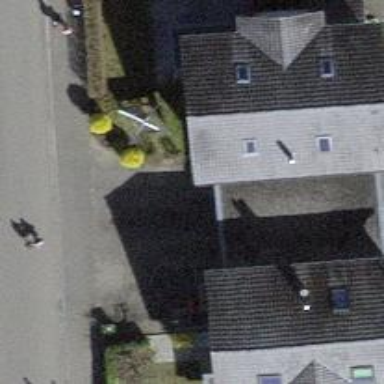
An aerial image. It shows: Semi-detached house.